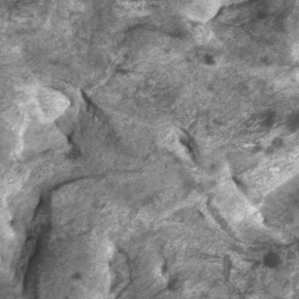
Label: non_frost